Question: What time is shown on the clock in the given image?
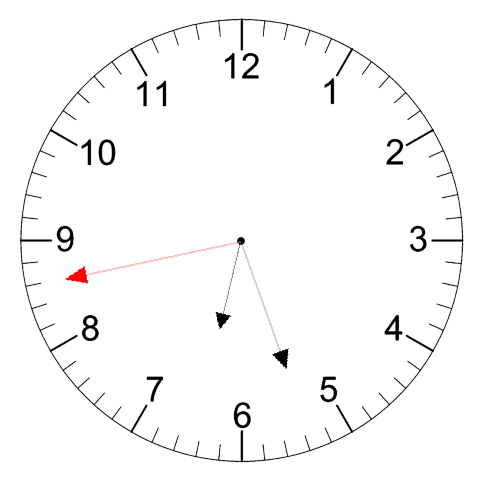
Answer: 06:26:43